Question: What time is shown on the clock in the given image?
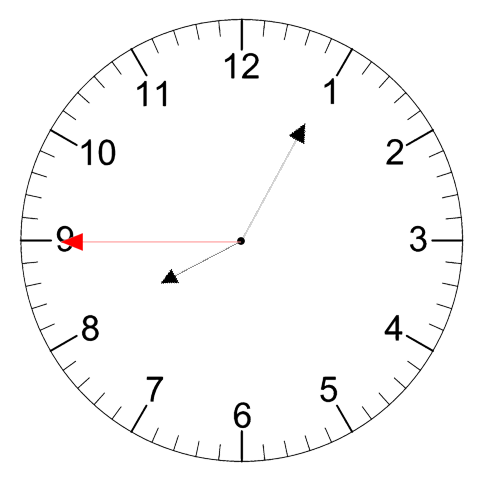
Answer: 08:04:45